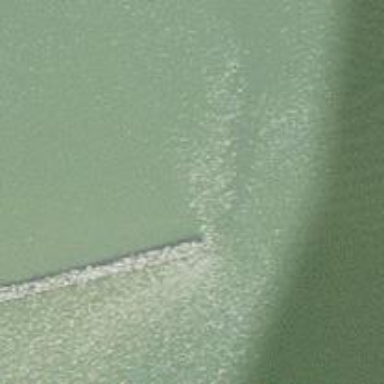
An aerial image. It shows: Breakwater structure.